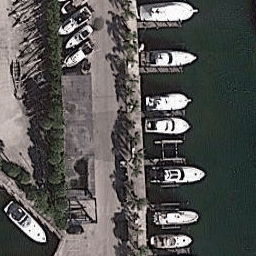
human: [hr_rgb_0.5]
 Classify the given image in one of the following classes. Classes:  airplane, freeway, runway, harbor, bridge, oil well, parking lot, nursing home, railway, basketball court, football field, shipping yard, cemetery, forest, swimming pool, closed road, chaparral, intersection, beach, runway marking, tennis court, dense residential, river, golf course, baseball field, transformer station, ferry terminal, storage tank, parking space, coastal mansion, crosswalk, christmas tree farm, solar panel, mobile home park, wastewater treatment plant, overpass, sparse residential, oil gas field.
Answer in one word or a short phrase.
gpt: harbor